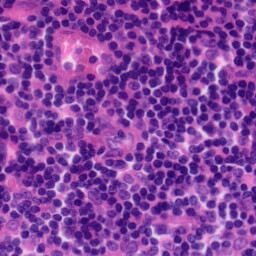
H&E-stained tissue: Tonsil